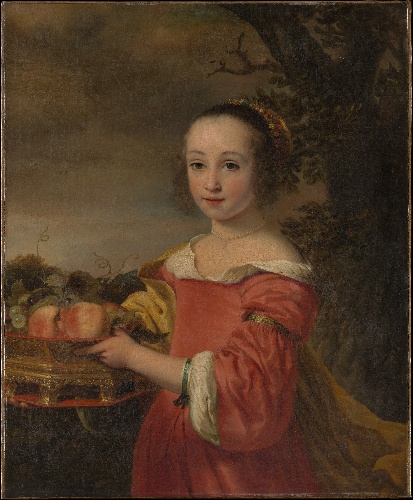
Title: Petronella Elias (1648–1667) with a Basket of Fruit
Artist: Ferdinand Bol
Artist bio: Dutch, Dordrecht 1616–1680 Amsterdam
Date: 1657
Object type: Painting
Classification: Paintings
Medium: Oil on canvas
Dimensions: 31 5/8 x 26 in. (80.3 x 66 cm)
Department: European Paintings
Credit line: Purchase, George T. Delacorte Jr. Gift, 1957
Accession year: 1957
Repository: Metropolitan Museum of Art, New York, NY
Tags: Fruit|Girls|Portraits